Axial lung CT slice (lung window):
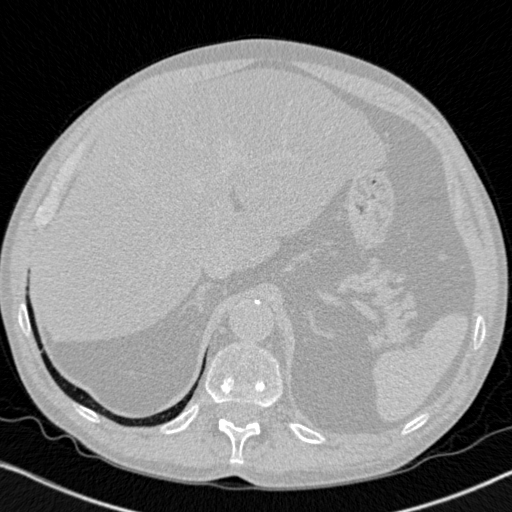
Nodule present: no